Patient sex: M
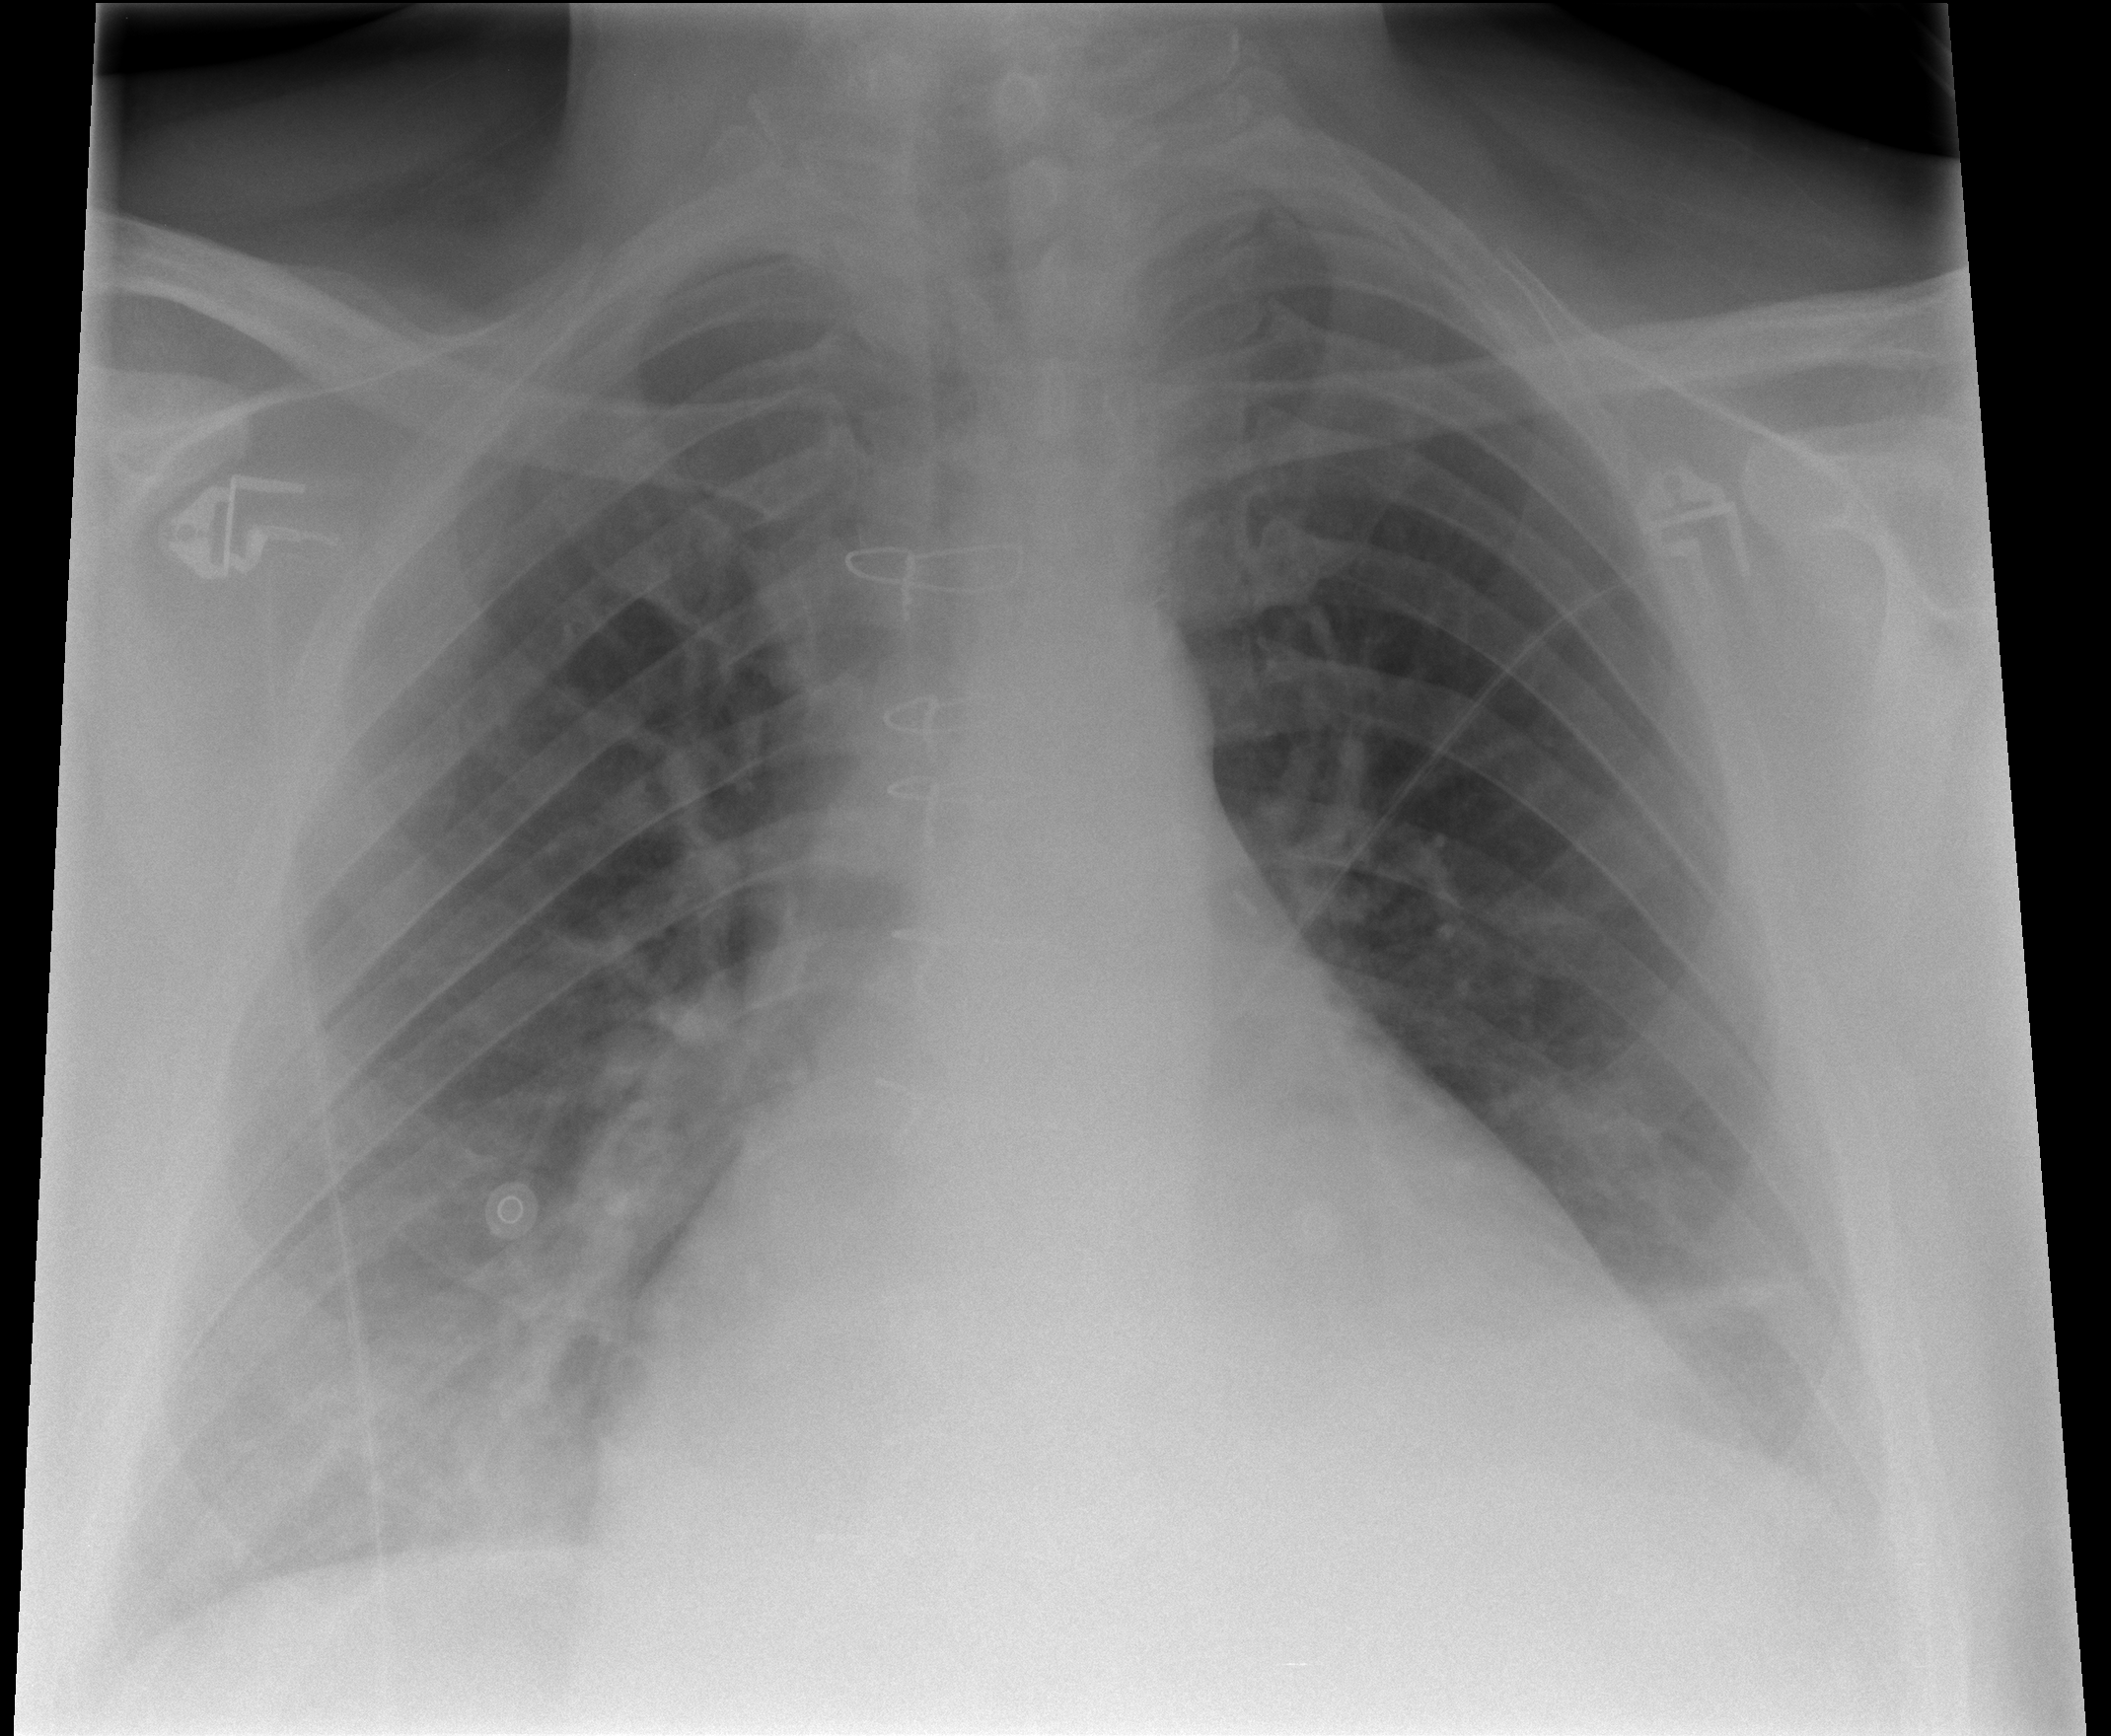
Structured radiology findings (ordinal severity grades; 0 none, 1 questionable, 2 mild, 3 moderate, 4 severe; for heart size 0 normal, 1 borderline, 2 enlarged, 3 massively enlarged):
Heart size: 3
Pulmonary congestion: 0
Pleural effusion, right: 0
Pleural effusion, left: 2
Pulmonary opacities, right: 1
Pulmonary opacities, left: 0
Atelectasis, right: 2
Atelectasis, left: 2